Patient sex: M
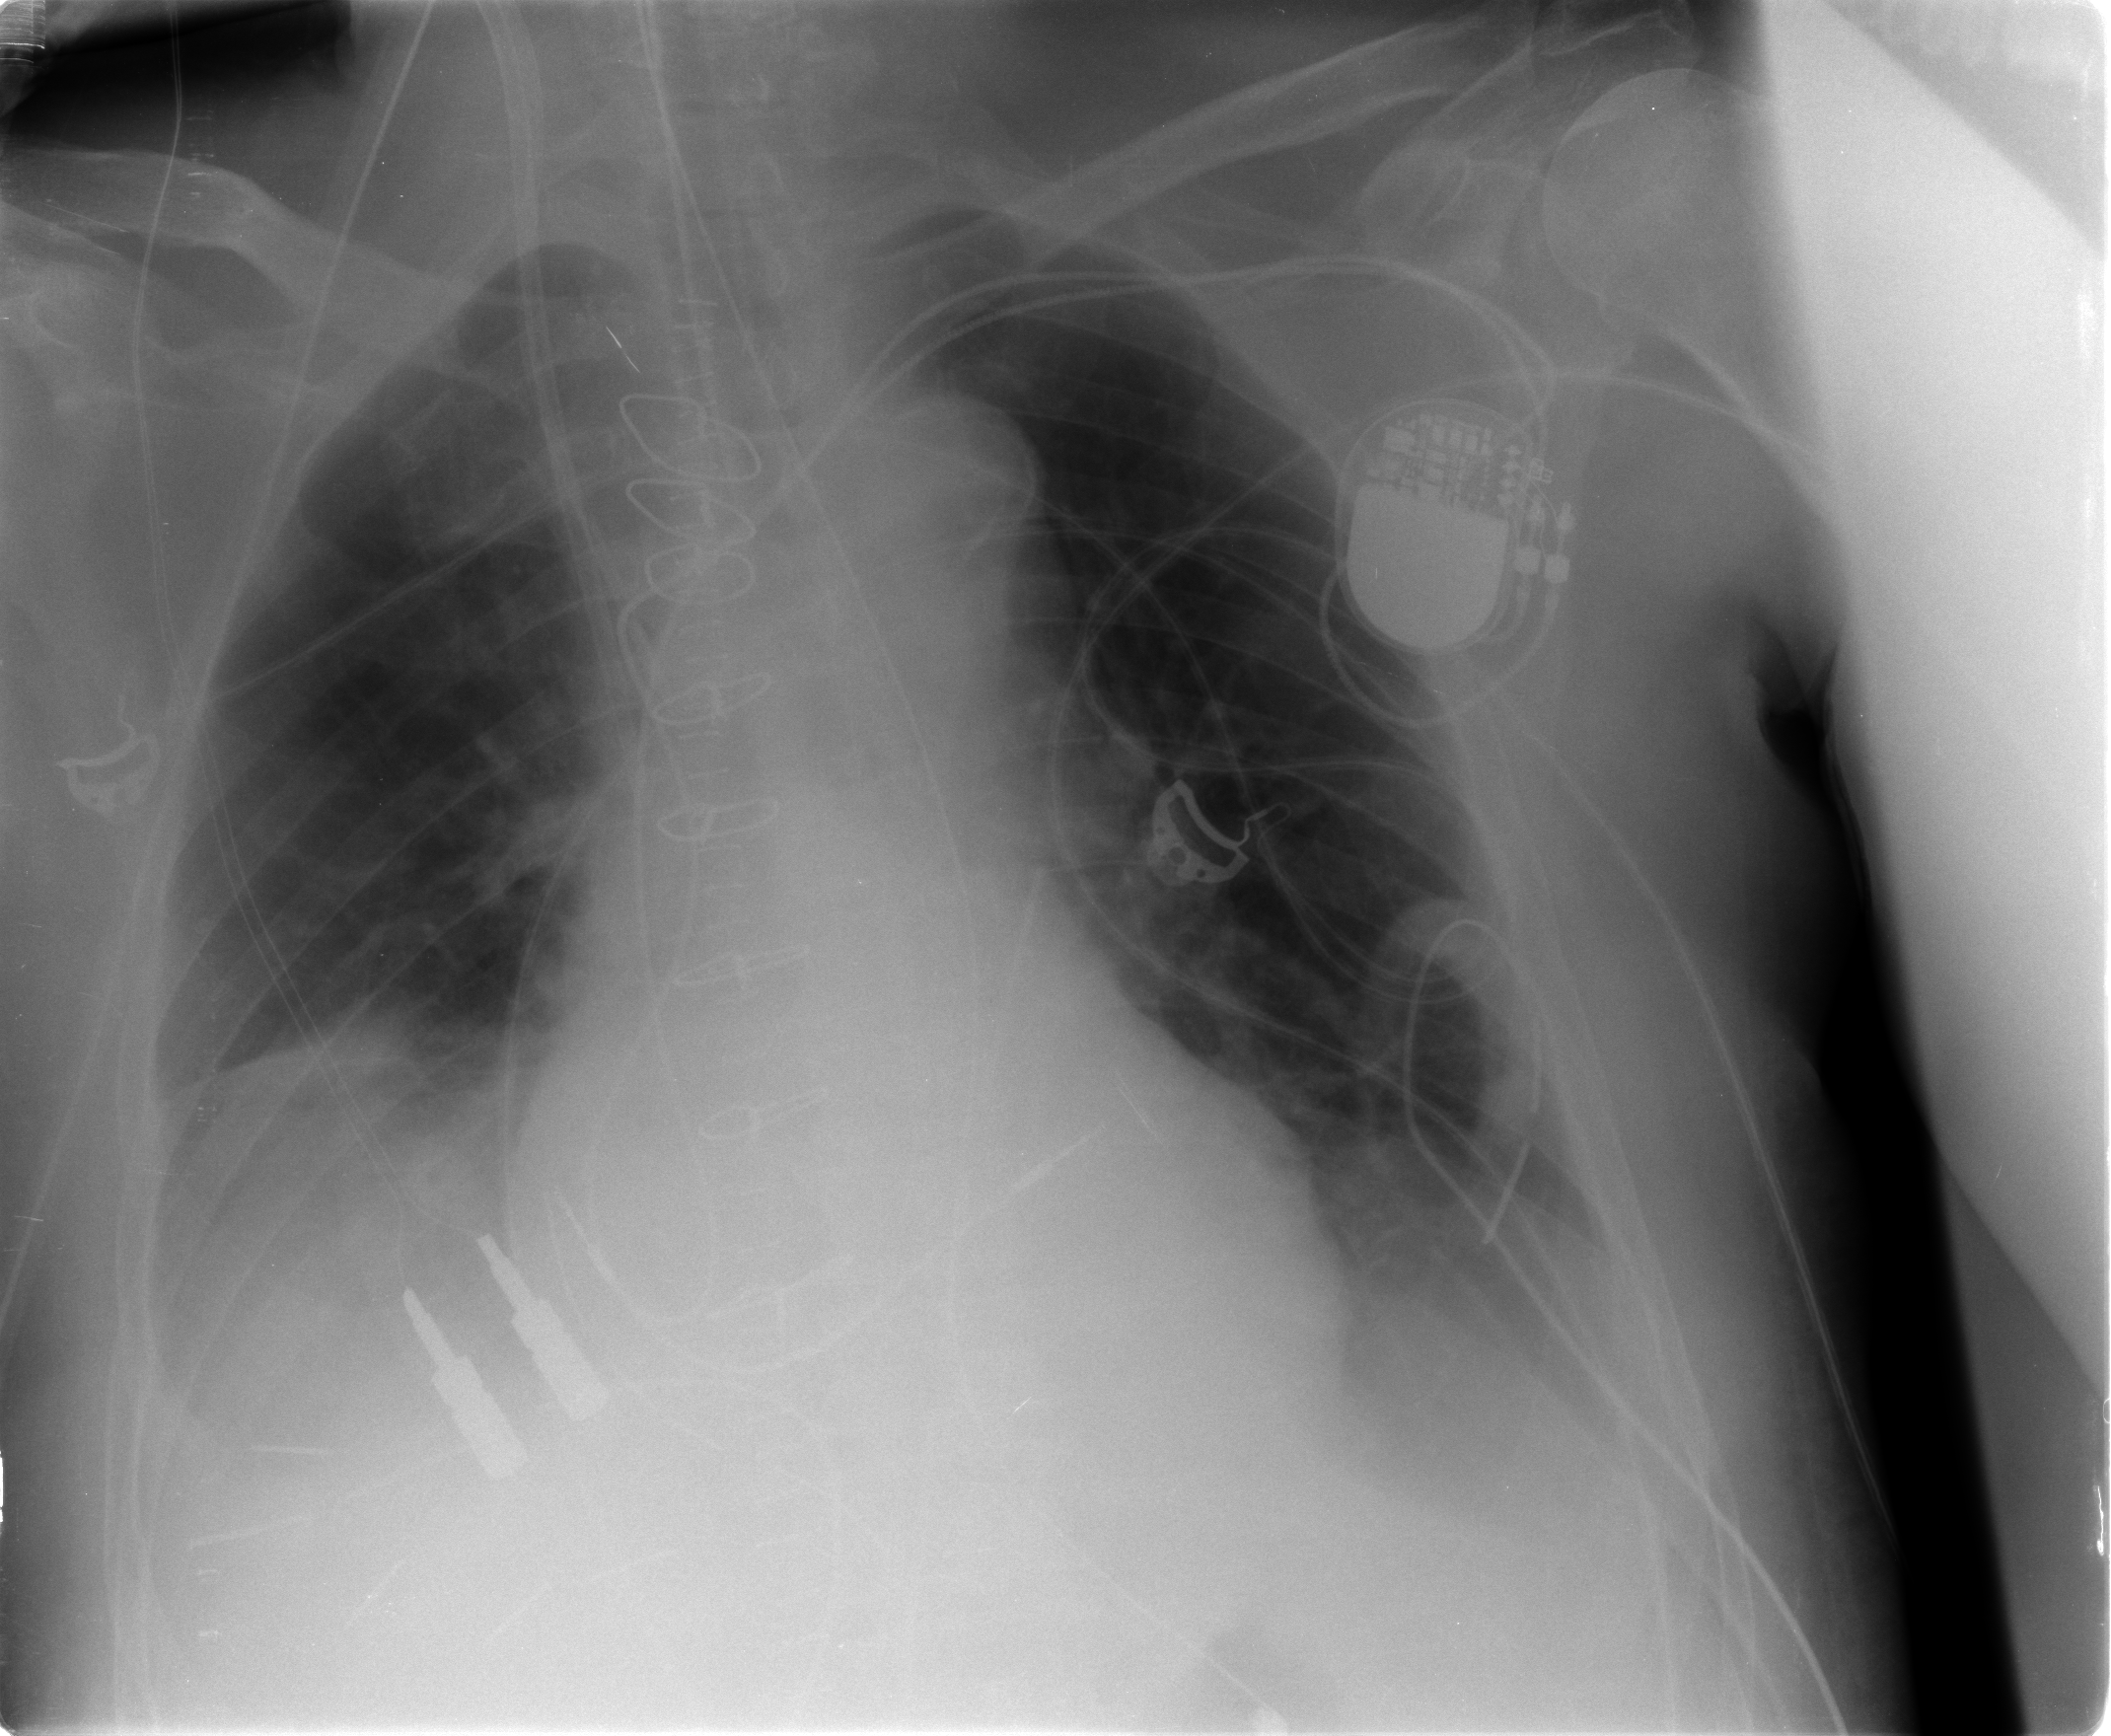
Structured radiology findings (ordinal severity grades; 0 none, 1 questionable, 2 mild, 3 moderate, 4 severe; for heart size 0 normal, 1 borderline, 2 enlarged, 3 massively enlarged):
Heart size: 2
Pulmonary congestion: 1
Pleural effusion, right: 3
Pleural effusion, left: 2
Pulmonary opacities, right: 0
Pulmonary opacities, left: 0
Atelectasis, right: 3
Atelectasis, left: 2